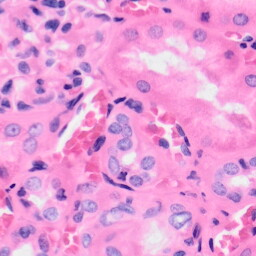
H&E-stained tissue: Kidney